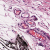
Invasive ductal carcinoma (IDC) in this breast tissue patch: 0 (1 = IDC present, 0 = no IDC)